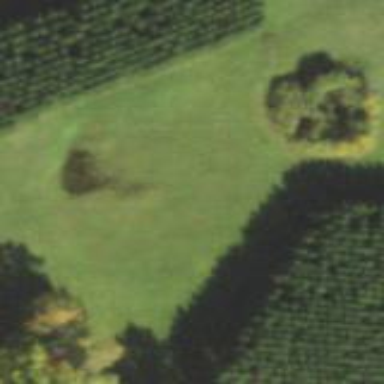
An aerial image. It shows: Orchard.